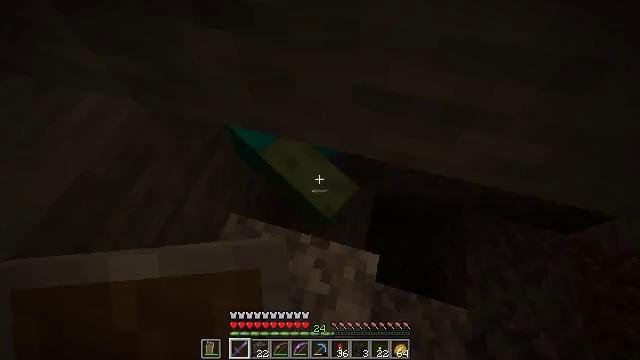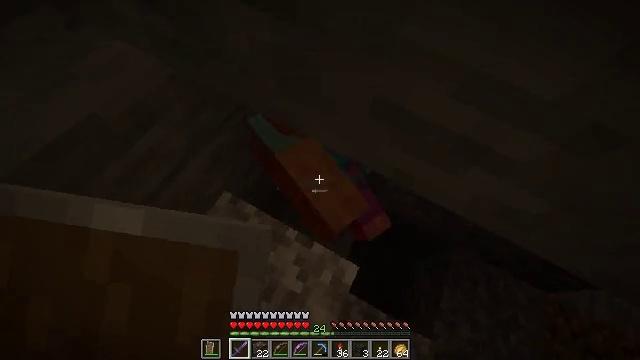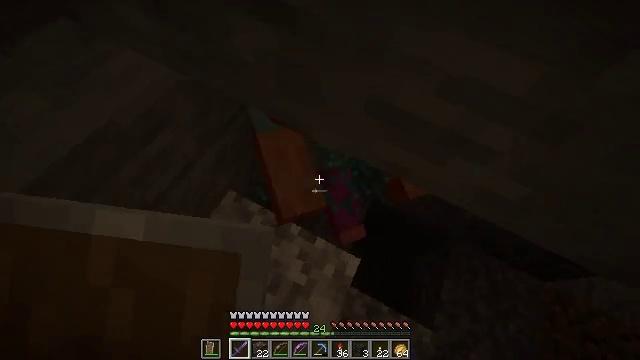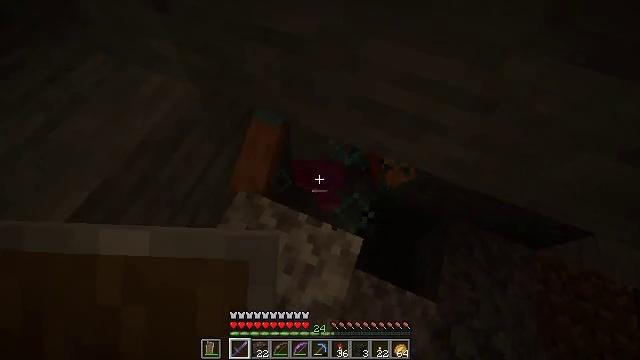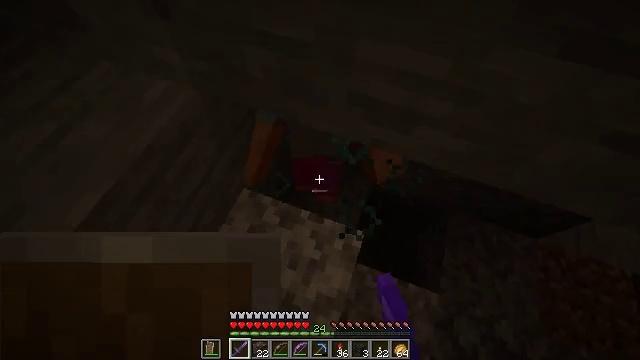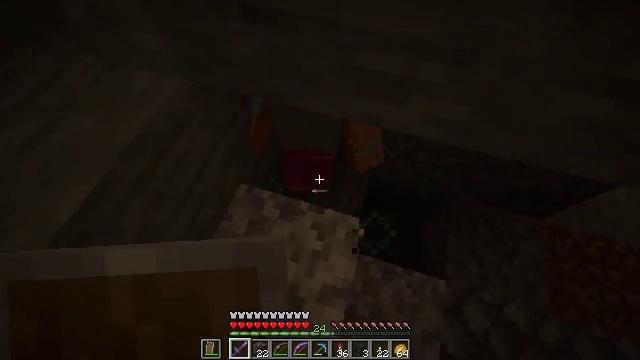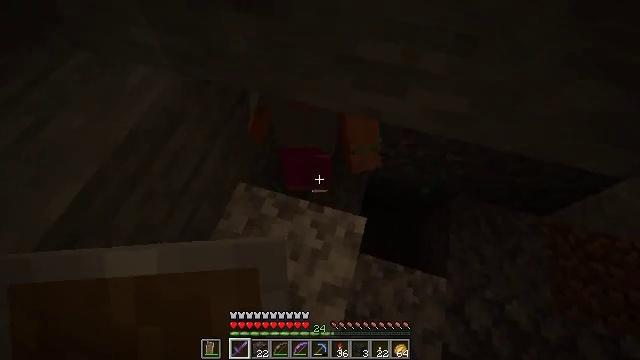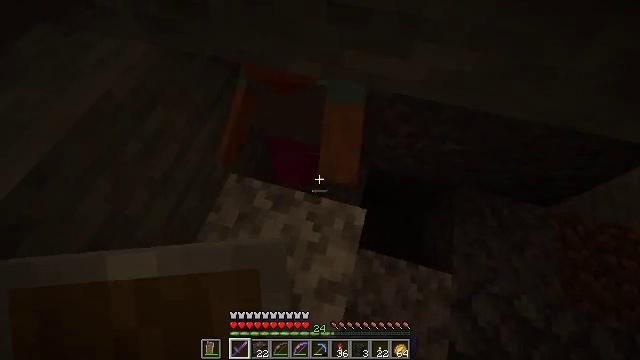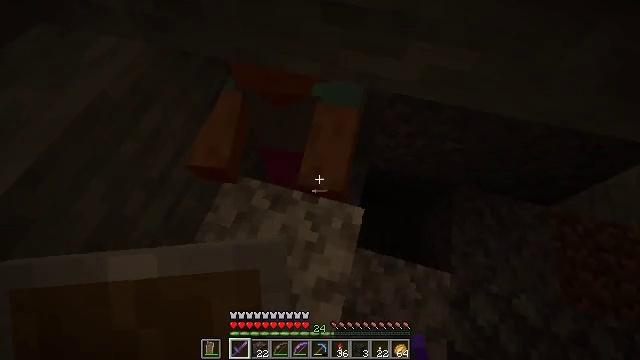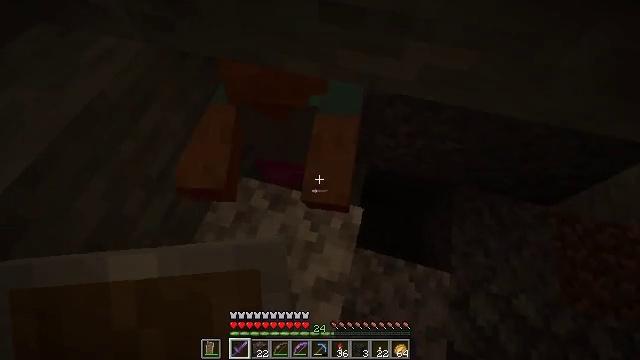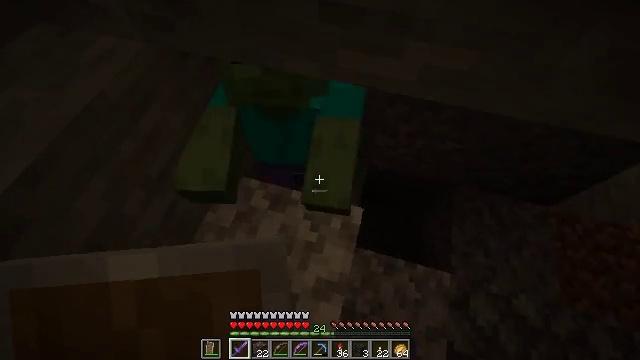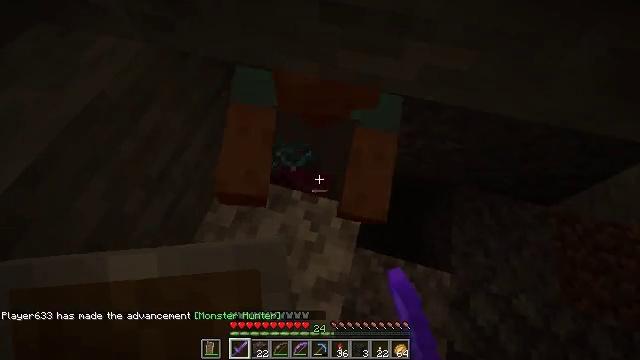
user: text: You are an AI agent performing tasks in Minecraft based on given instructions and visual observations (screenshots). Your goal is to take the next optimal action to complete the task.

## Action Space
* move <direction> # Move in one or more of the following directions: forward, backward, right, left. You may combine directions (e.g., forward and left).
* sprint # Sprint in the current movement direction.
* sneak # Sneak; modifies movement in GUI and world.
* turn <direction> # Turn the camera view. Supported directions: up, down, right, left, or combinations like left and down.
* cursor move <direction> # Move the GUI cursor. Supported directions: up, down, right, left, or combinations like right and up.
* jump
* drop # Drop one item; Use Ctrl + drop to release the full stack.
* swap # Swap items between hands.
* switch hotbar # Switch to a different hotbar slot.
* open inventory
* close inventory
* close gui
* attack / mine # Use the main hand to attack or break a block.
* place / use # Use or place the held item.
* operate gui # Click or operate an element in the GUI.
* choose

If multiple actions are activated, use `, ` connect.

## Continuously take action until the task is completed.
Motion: motion action
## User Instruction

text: Hunt the zombie.
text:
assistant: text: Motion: attack / mine
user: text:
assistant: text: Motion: no_op
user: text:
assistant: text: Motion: attack / mine
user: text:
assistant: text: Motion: attack / mine
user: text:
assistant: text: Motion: no_op
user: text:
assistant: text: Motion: attack / mine
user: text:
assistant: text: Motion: attack / mine
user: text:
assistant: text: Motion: attack / mine
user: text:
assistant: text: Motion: no_op
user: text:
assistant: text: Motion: attack / mine
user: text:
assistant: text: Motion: attack / mine
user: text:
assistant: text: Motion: attack / mine